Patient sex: F
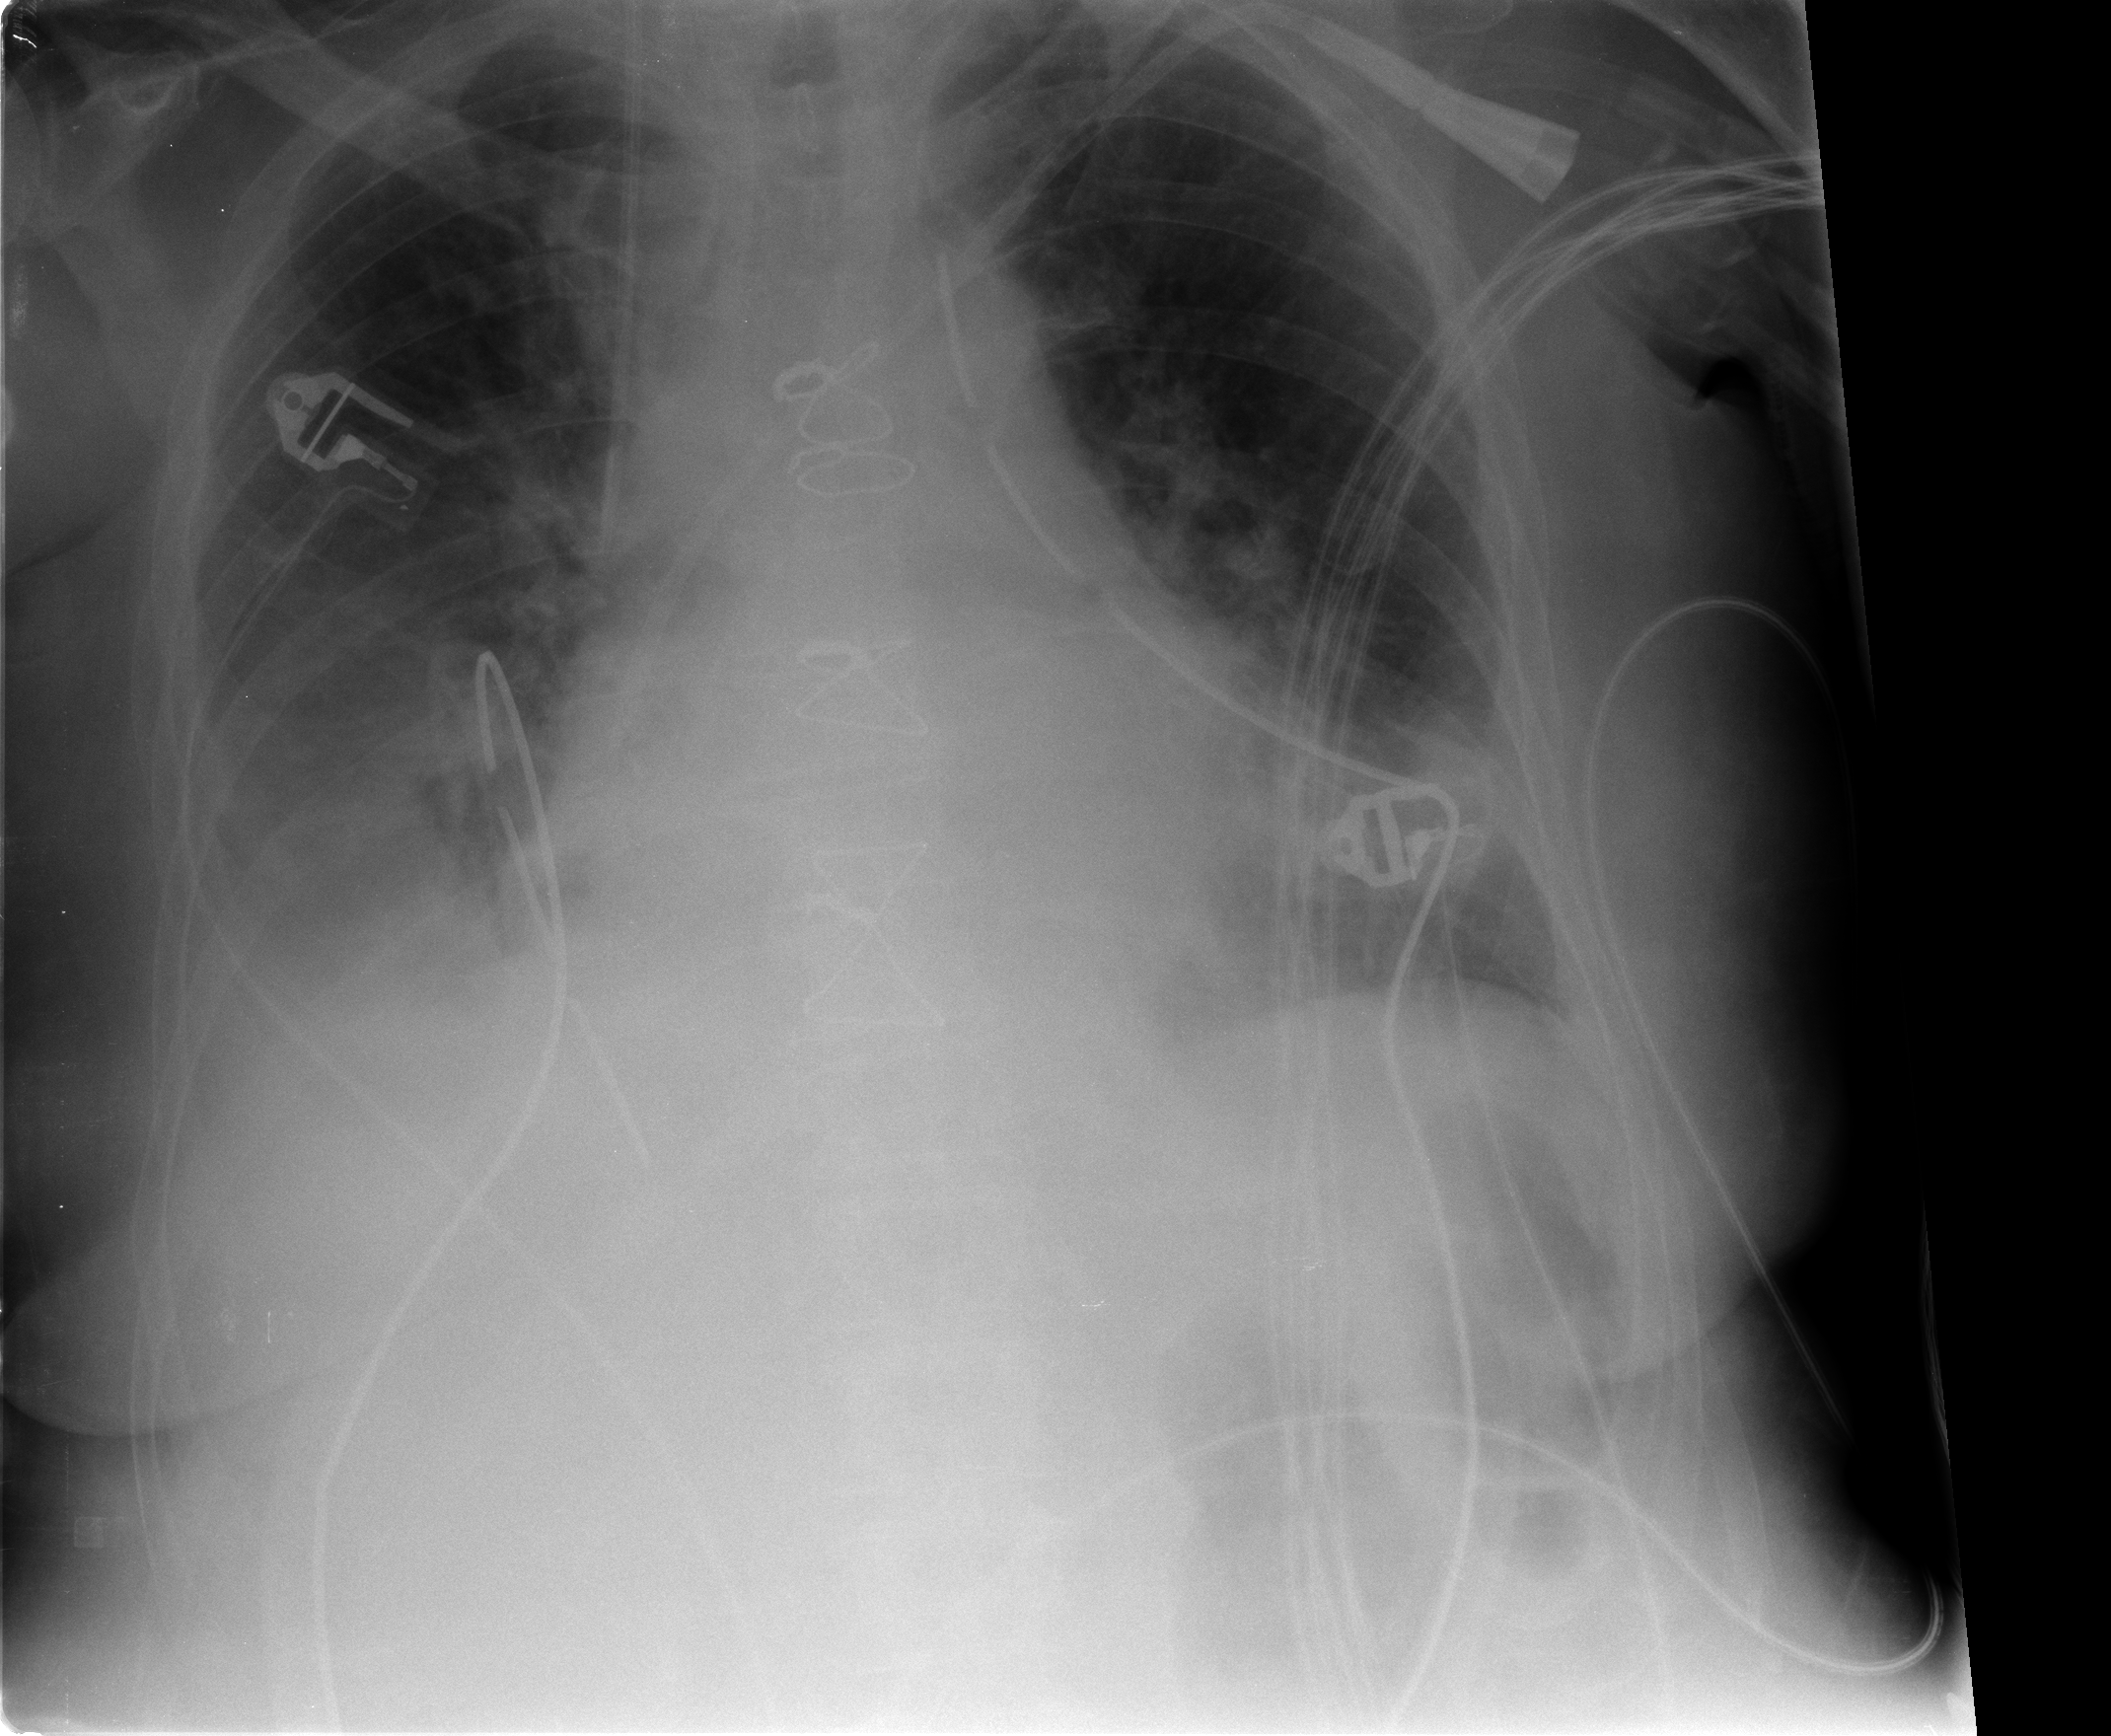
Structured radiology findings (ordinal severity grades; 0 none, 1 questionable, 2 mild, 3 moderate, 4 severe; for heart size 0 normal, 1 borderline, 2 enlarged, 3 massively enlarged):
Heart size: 1
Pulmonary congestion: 1
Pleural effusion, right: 3
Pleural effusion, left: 2
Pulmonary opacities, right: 2
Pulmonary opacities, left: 0
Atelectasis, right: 2
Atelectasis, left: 2